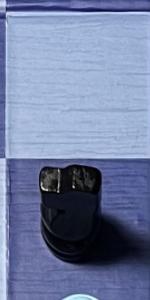
Label: Knight_Black